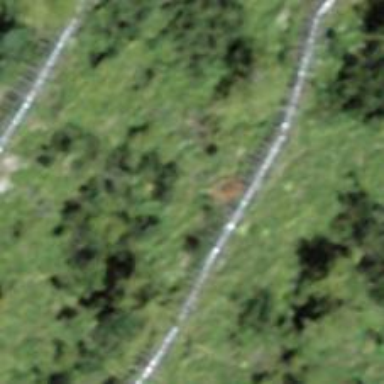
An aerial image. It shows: Snow fence that is man-made.